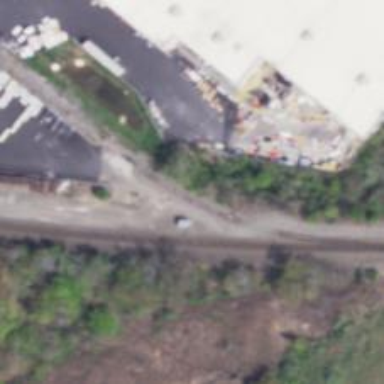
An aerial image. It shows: Rail spur service.